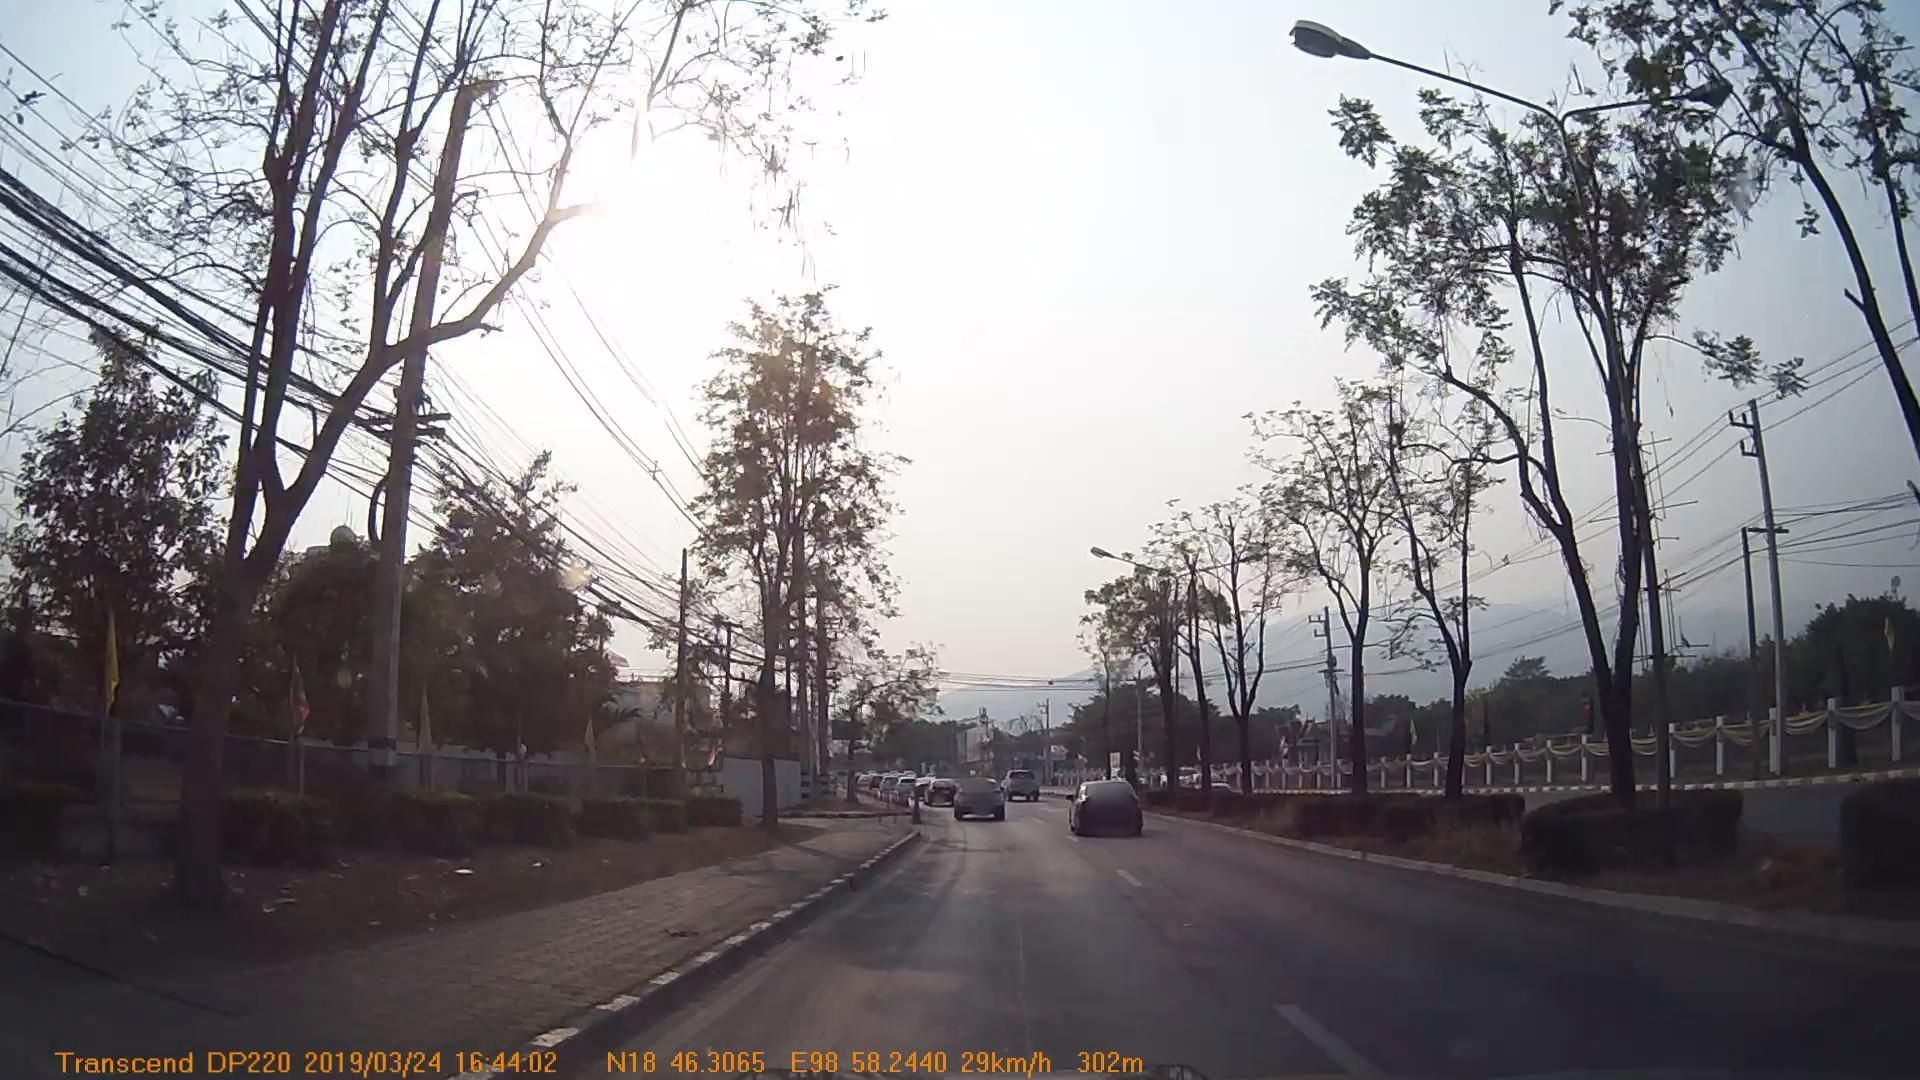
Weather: clear
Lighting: day
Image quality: good
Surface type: driving surface
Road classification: footway
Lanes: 2
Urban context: low density rural
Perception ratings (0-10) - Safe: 3.13, Lively: 4.32, Beautiful: 6.69, Boring: 2.11, Depressing: 1.97, Wealthy: 1.88